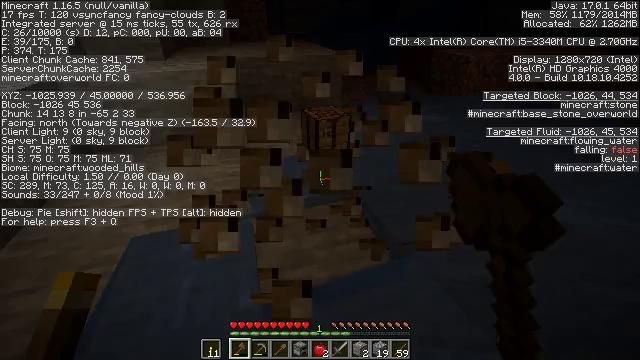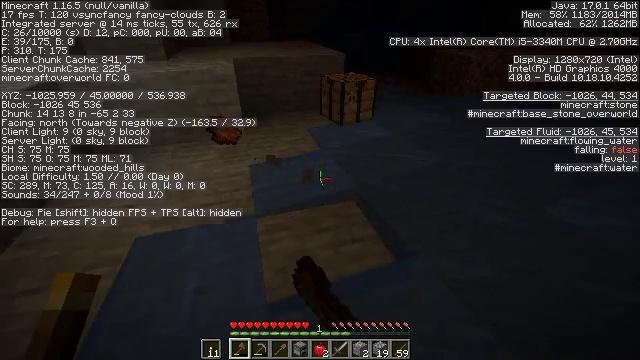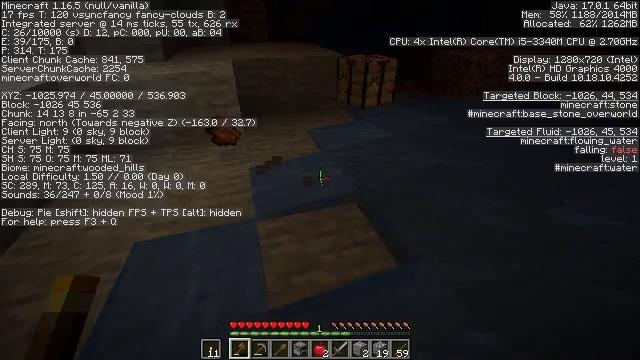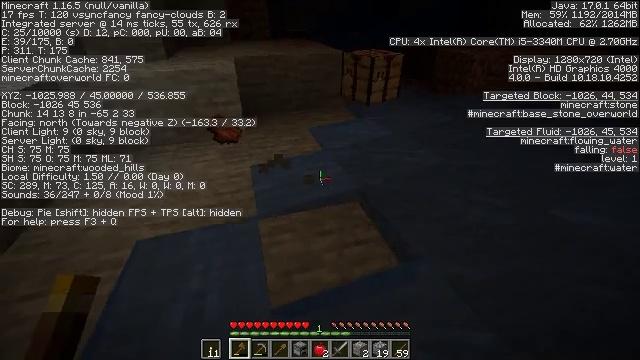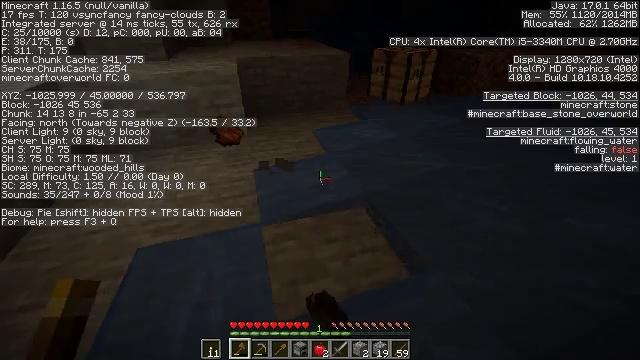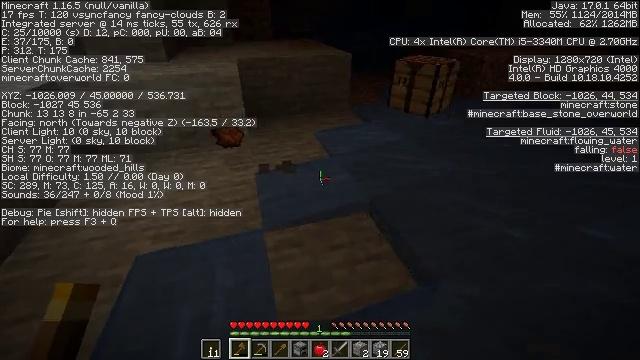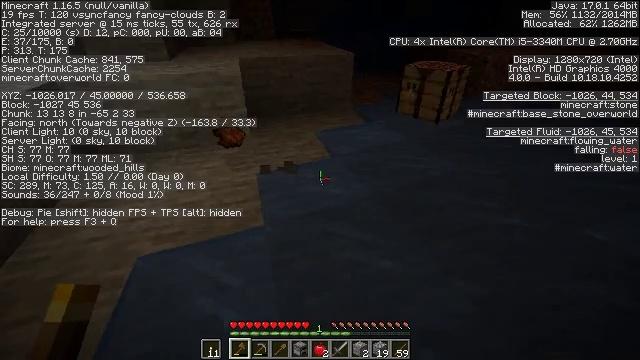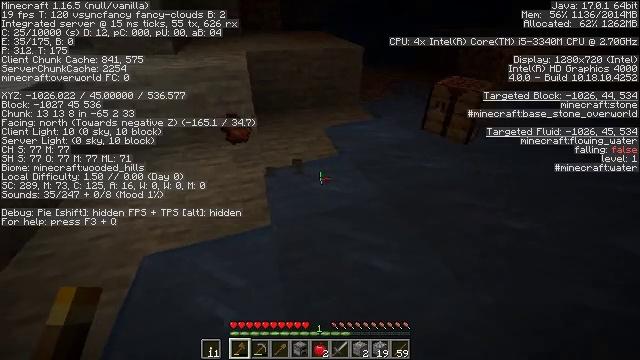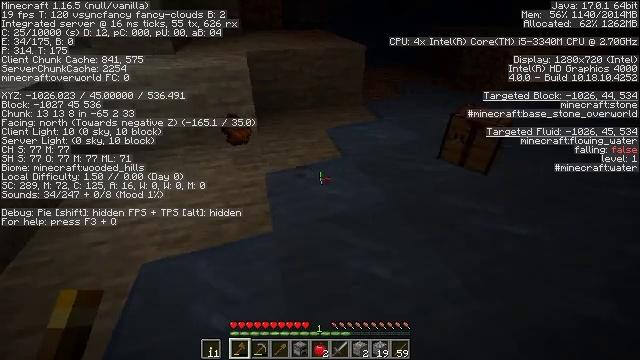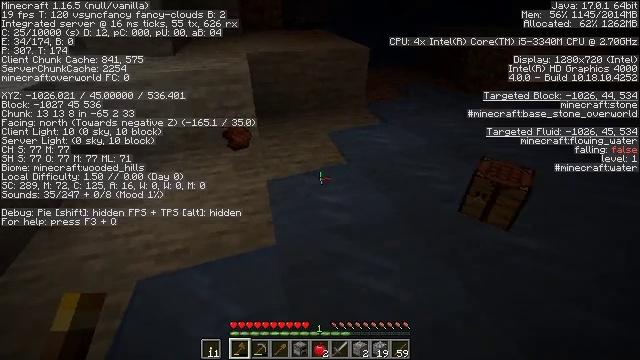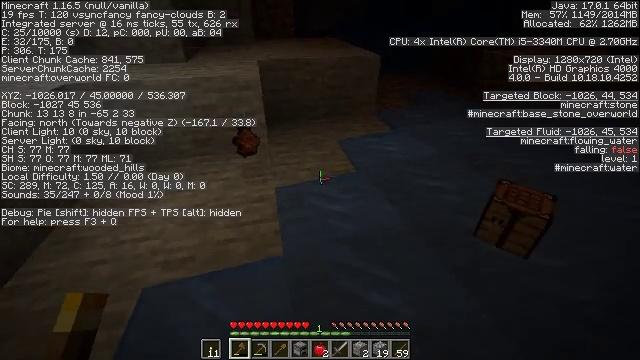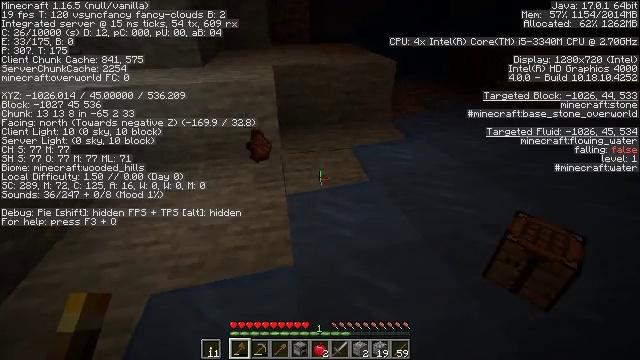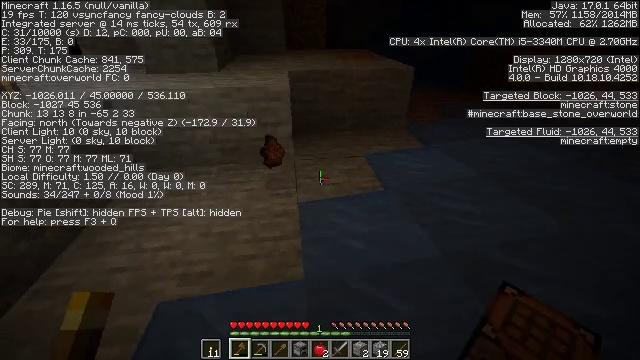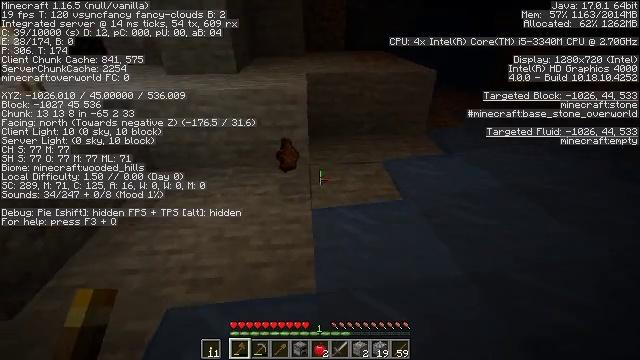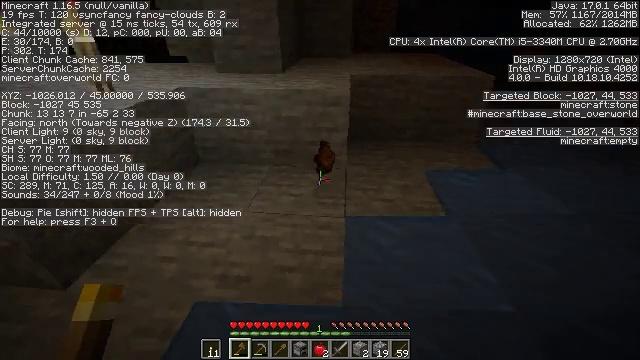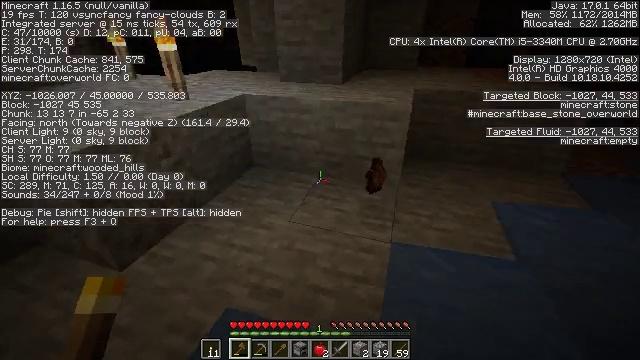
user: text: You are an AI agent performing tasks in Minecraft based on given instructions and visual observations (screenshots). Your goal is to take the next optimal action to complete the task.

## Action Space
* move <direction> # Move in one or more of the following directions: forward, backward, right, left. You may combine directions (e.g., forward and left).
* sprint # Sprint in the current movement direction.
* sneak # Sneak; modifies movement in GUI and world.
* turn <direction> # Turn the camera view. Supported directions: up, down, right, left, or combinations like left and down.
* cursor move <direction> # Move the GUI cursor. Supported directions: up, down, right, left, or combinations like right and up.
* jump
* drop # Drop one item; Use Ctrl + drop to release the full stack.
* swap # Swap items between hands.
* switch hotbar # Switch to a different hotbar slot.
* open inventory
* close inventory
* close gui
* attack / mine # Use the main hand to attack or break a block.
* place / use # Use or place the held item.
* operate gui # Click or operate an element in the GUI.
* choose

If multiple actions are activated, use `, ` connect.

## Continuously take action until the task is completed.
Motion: motion action
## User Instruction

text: Gather the torch from its position.
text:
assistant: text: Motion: move forward, attack / mine
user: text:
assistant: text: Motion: move forward, attack / mine
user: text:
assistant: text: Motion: move forward, attack / mine
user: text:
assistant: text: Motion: move forward, attack / mine
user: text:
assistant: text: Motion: move forward
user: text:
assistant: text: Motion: move forward
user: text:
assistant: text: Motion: move forward, turn left and down
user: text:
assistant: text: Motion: move forward
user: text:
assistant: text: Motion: move forward
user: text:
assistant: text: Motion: move forward, turn left and up
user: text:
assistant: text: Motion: move forward, turn left
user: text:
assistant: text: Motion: move forward, turn left
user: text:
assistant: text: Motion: move forward, turn left
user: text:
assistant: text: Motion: move forward, turn left
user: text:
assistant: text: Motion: move forward and move right, turn left and up
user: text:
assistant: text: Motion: move forward and move right, turn left and up
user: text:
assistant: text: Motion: move forward and move right, turn left and up
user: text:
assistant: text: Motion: move forward and move right, turn left and up
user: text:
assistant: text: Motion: move forward and move right, turn left and up
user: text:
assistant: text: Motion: move forward and move right, turn left and up
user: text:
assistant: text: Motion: move forward and move right, turn left and up
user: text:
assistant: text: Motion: move forward and move right
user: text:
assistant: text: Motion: move forward and move right
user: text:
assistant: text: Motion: move forward and move right
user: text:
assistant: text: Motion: move forward and move right
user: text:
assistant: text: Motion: move forward and move right
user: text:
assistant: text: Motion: move forward and move right, turn left and down
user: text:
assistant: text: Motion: move forward
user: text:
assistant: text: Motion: move forward
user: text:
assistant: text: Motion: move forward